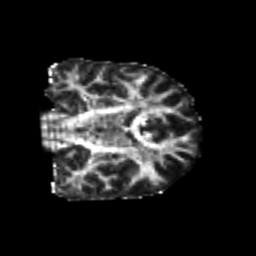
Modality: FA
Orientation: coronal
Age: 23
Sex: male
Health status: healthy
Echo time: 0.074 s